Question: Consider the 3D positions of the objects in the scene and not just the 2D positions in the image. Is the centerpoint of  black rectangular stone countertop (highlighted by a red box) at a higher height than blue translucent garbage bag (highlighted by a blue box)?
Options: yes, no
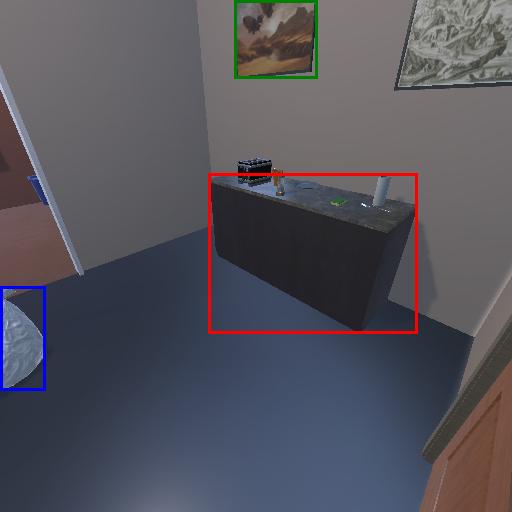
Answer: yes